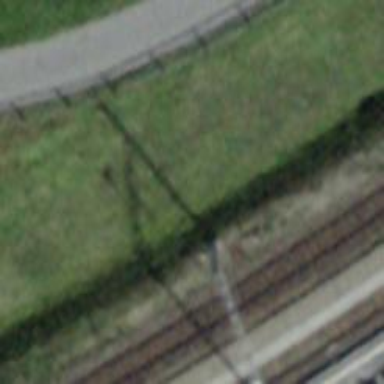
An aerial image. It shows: Railway signal.